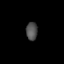
Tissue: prostate
Cell type: T cells
Senescence score: 0.3532
Nuclear area (px): 200
Mean DAPI intensity: 80.02